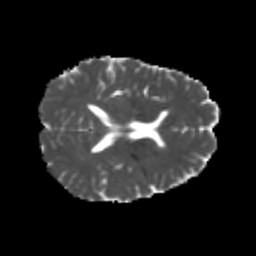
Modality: MD
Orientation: axial
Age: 25
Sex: female
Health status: healthy
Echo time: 0.074 s